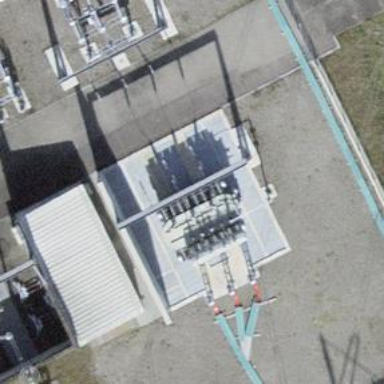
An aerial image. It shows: Transformer.